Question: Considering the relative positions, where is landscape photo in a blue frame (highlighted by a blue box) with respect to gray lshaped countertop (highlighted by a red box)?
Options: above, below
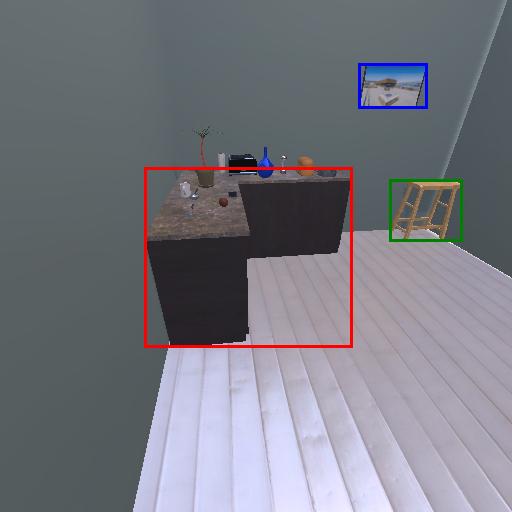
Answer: above